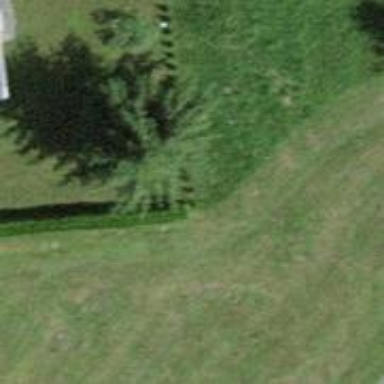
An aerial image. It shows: Hedge acting as barrier.